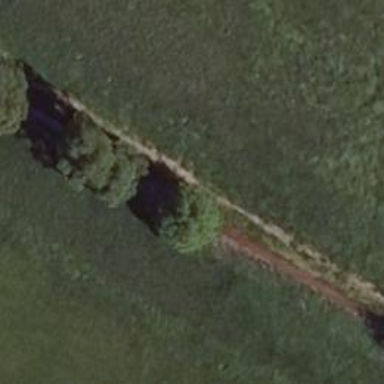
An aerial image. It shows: Row of trees in natural setting.